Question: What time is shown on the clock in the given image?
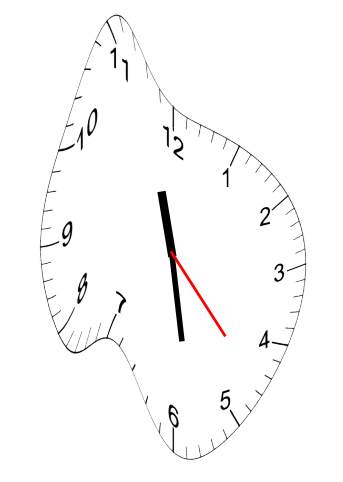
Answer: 11:28:23